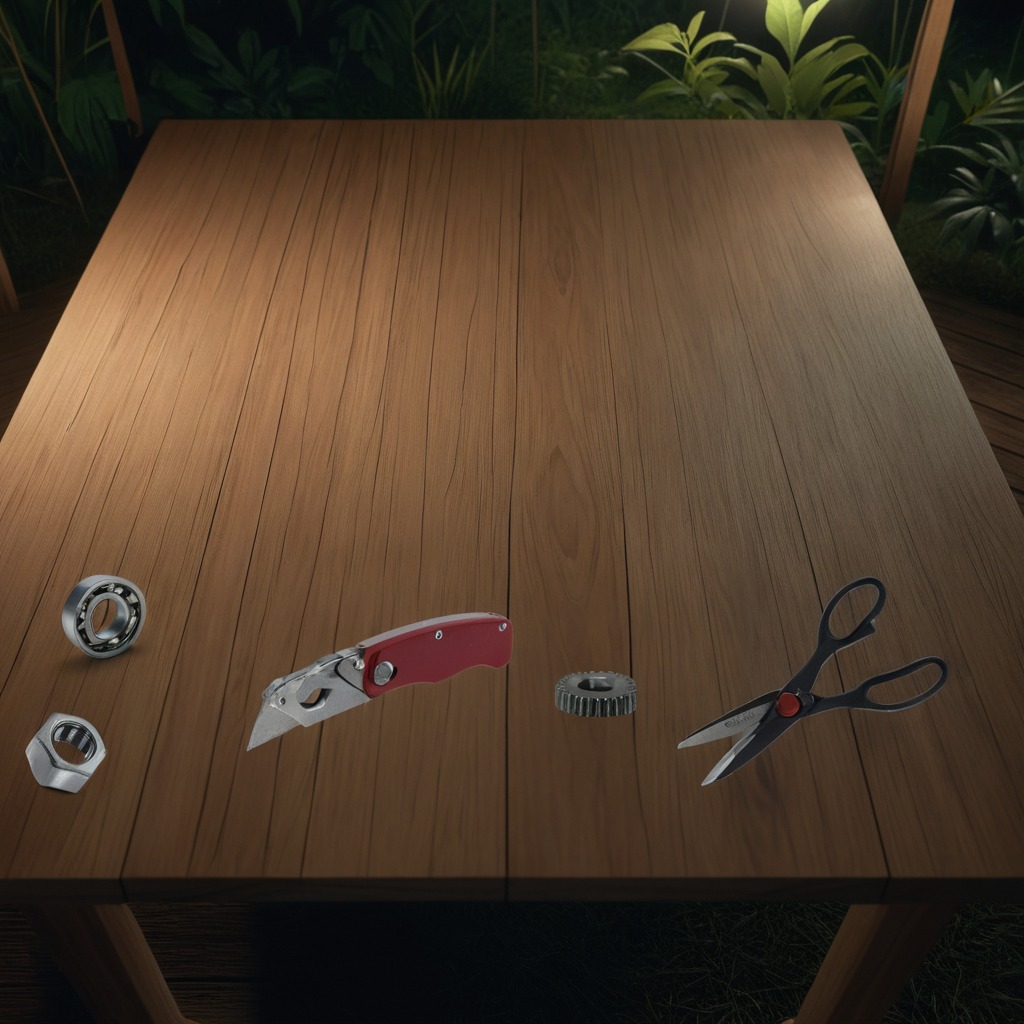
A metal ball bearing, a steel gear with teeth, a utility knife, a pair of scissors, and a metal nut are lying on the wooden table inside a jungle field workshop tent at night.